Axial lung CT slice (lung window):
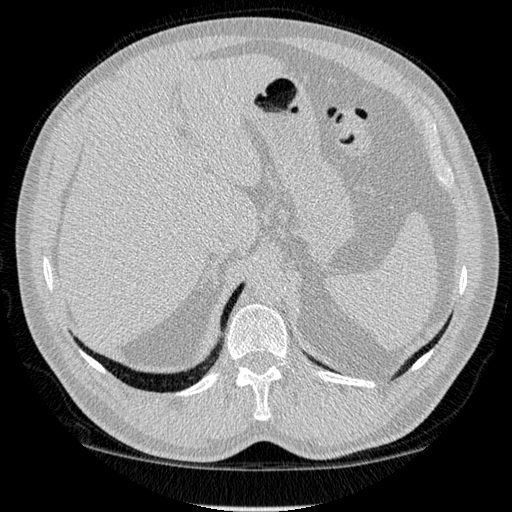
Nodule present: no